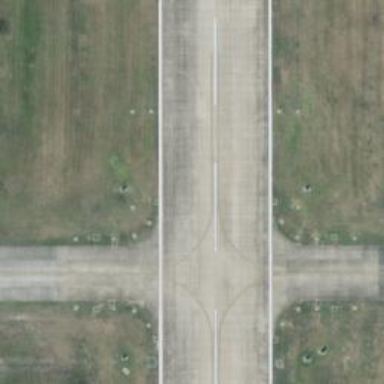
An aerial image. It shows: View of taxiway at the airport.